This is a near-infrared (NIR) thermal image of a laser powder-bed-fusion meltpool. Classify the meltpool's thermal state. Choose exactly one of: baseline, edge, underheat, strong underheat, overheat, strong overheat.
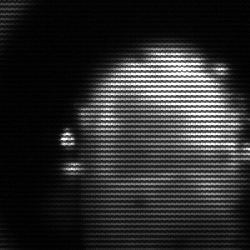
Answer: baseline